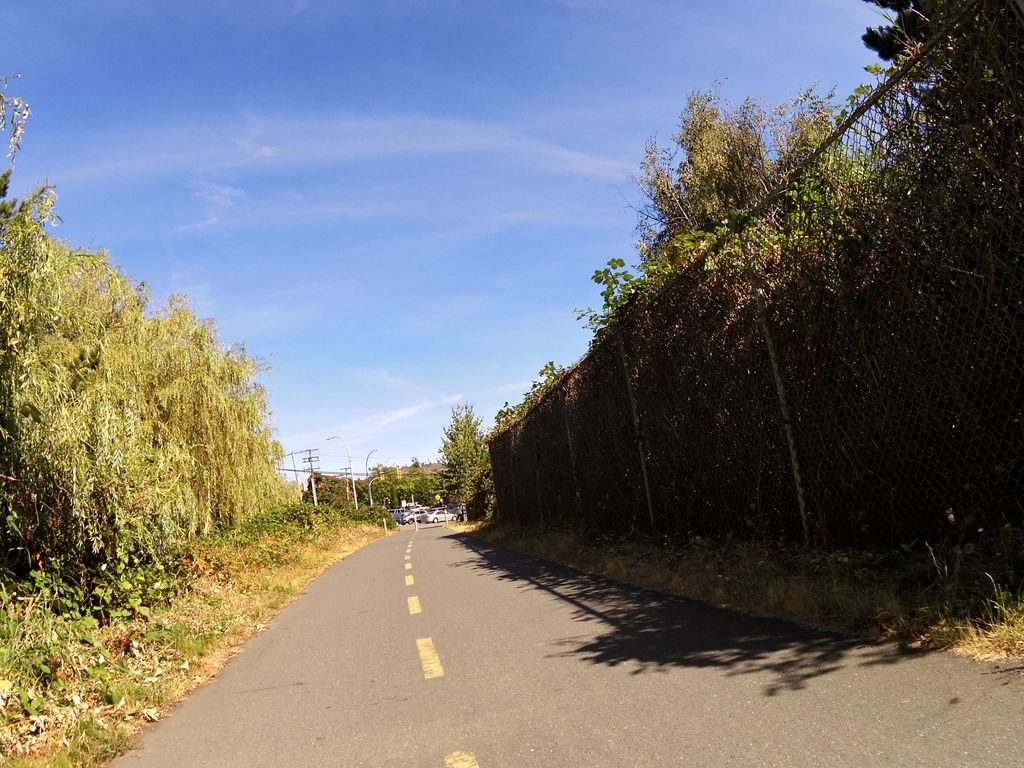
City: victoria